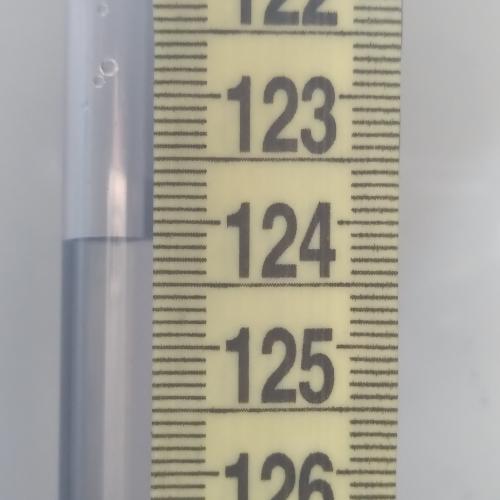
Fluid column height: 124.1 cm